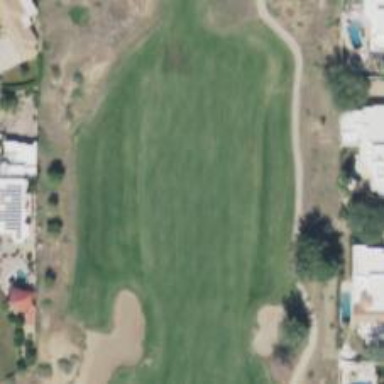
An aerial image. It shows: View of golf hole.